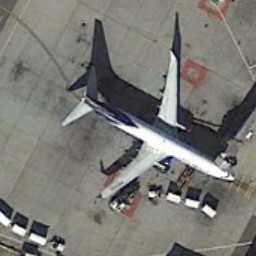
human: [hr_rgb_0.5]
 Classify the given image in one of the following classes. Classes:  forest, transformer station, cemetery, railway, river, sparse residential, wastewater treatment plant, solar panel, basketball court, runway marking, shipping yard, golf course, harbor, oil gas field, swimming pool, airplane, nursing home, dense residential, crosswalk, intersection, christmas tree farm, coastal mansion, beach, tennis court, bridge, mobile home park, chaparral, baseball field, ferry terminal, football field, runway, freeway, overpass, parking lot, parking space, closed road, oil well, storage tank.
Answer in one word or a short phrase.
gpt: airplane